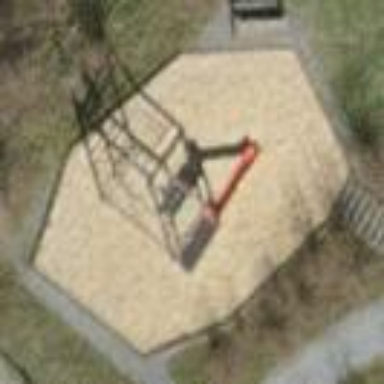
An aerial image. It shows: Playground designed with playground theme on leisure land.